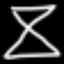
Label: hourglass